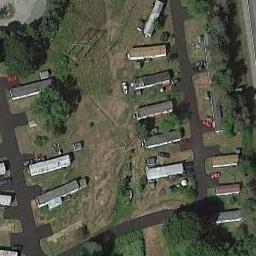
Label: mobile_home_park